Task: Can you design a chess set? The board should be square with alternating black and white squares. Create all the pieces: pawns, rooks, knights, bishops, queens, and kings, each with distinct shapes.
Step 2846:
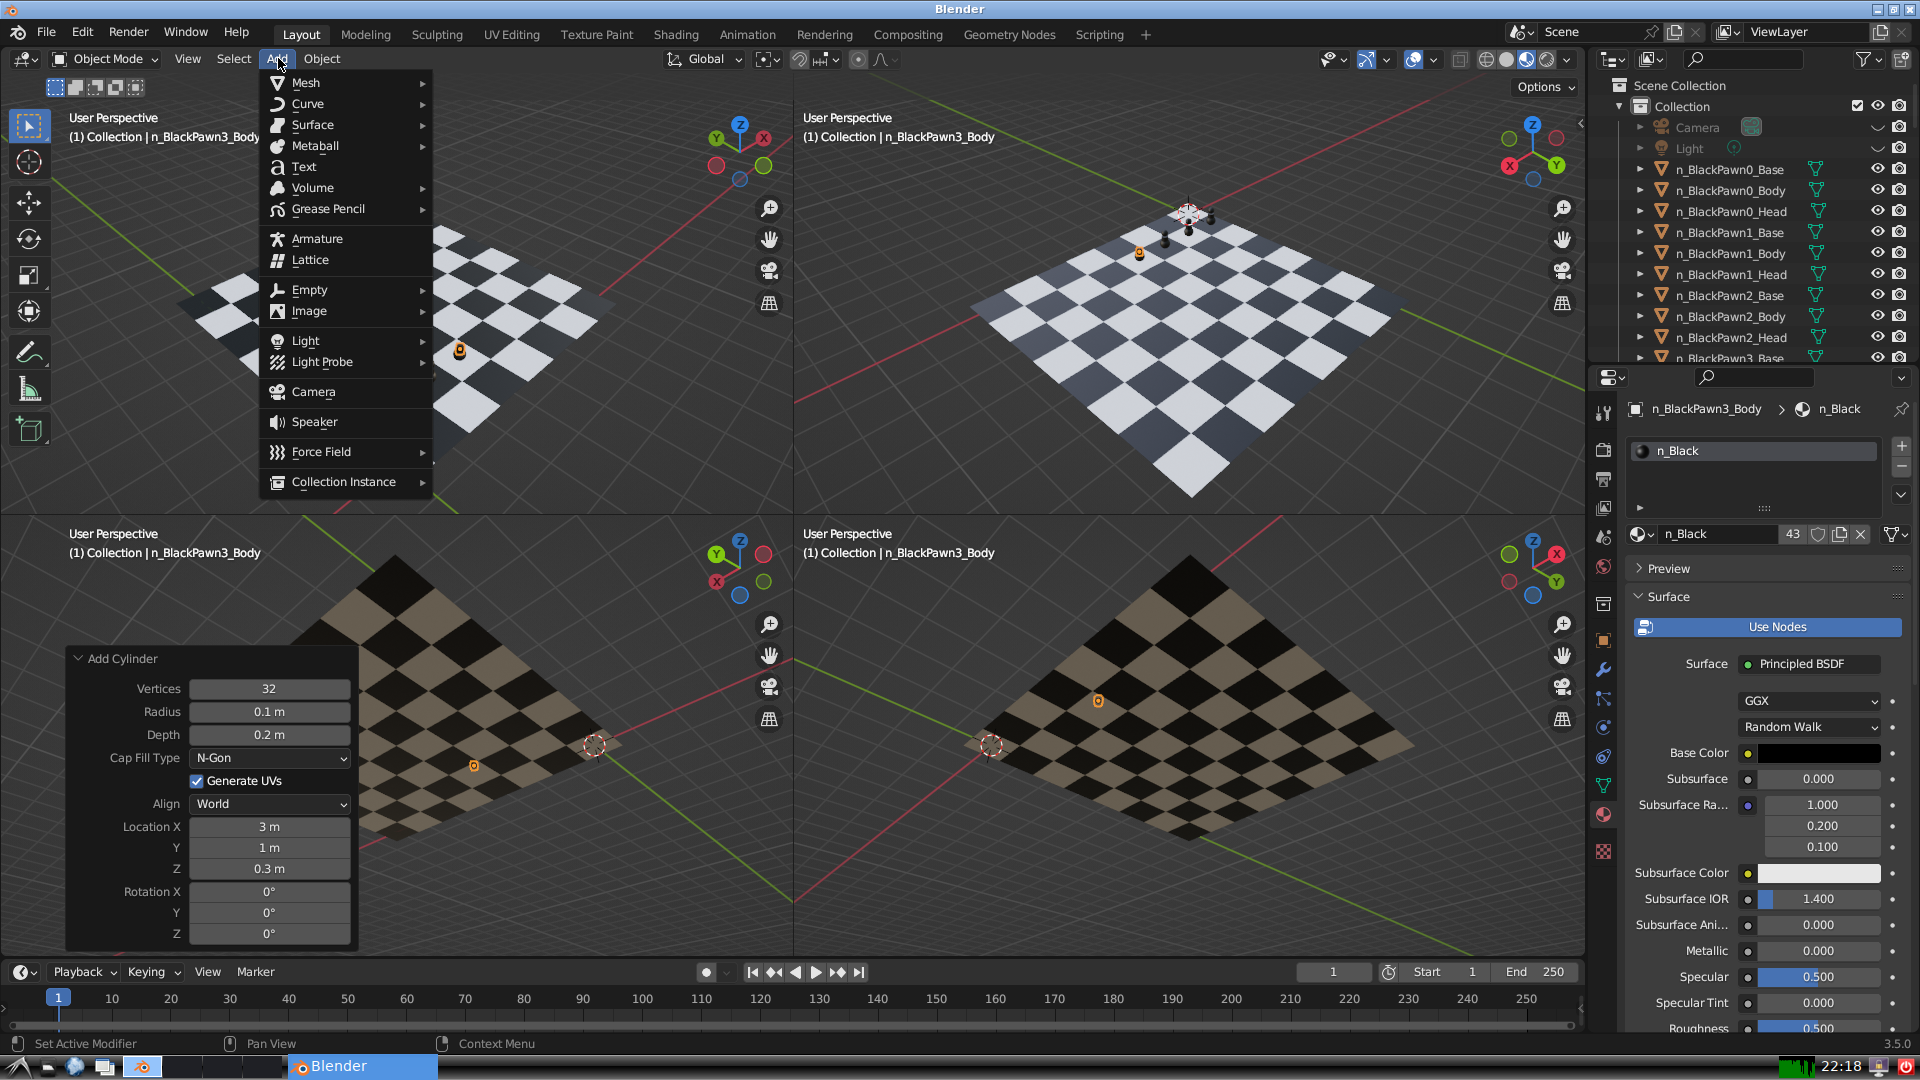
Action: {"mouse_move": [304, 82]}